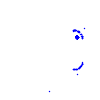
Particle: electron